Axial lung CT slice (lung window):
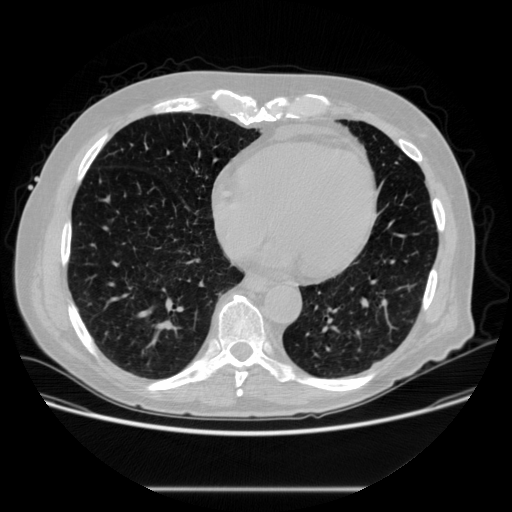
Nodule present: no